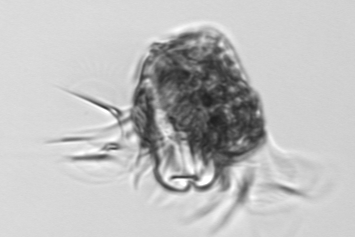
Label: Pelagostrobilidium